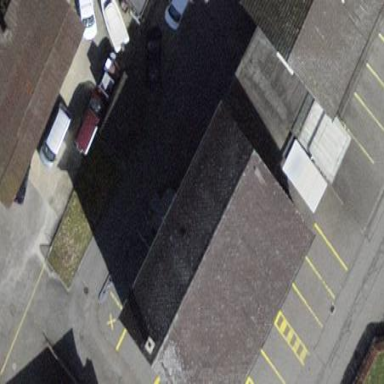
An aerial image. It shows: Building with tile roof.